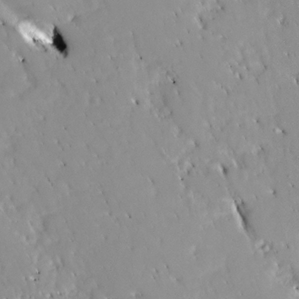
Label: non_frost